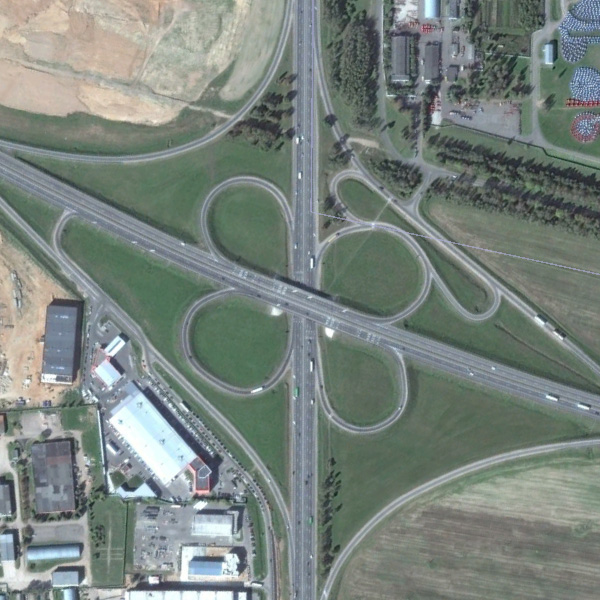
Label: Viaduct